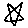
Label: star